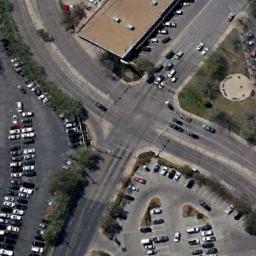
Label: intersection